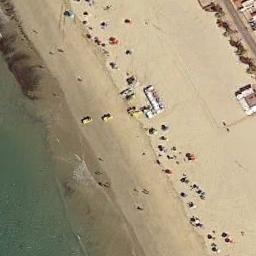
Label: beach